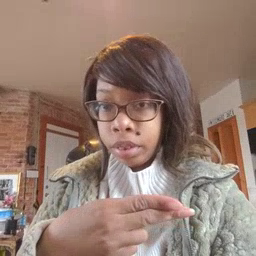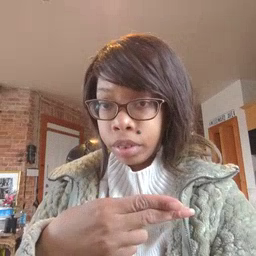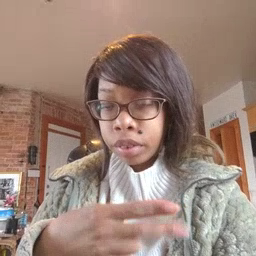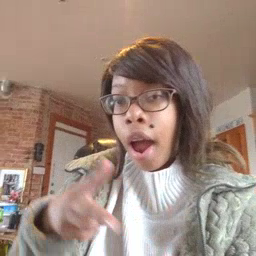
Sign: cut